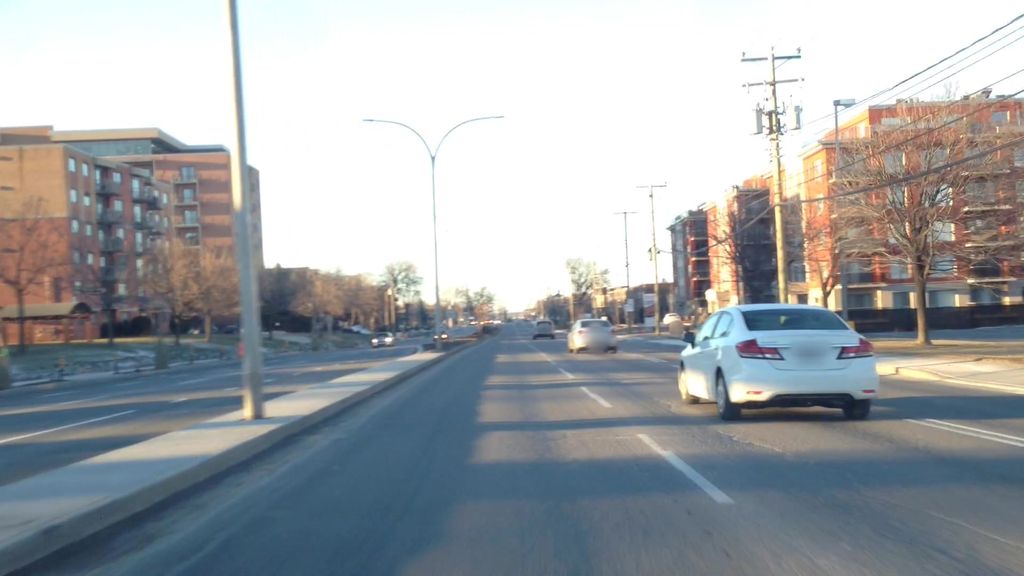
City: montreal